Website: lowes
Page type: review-order
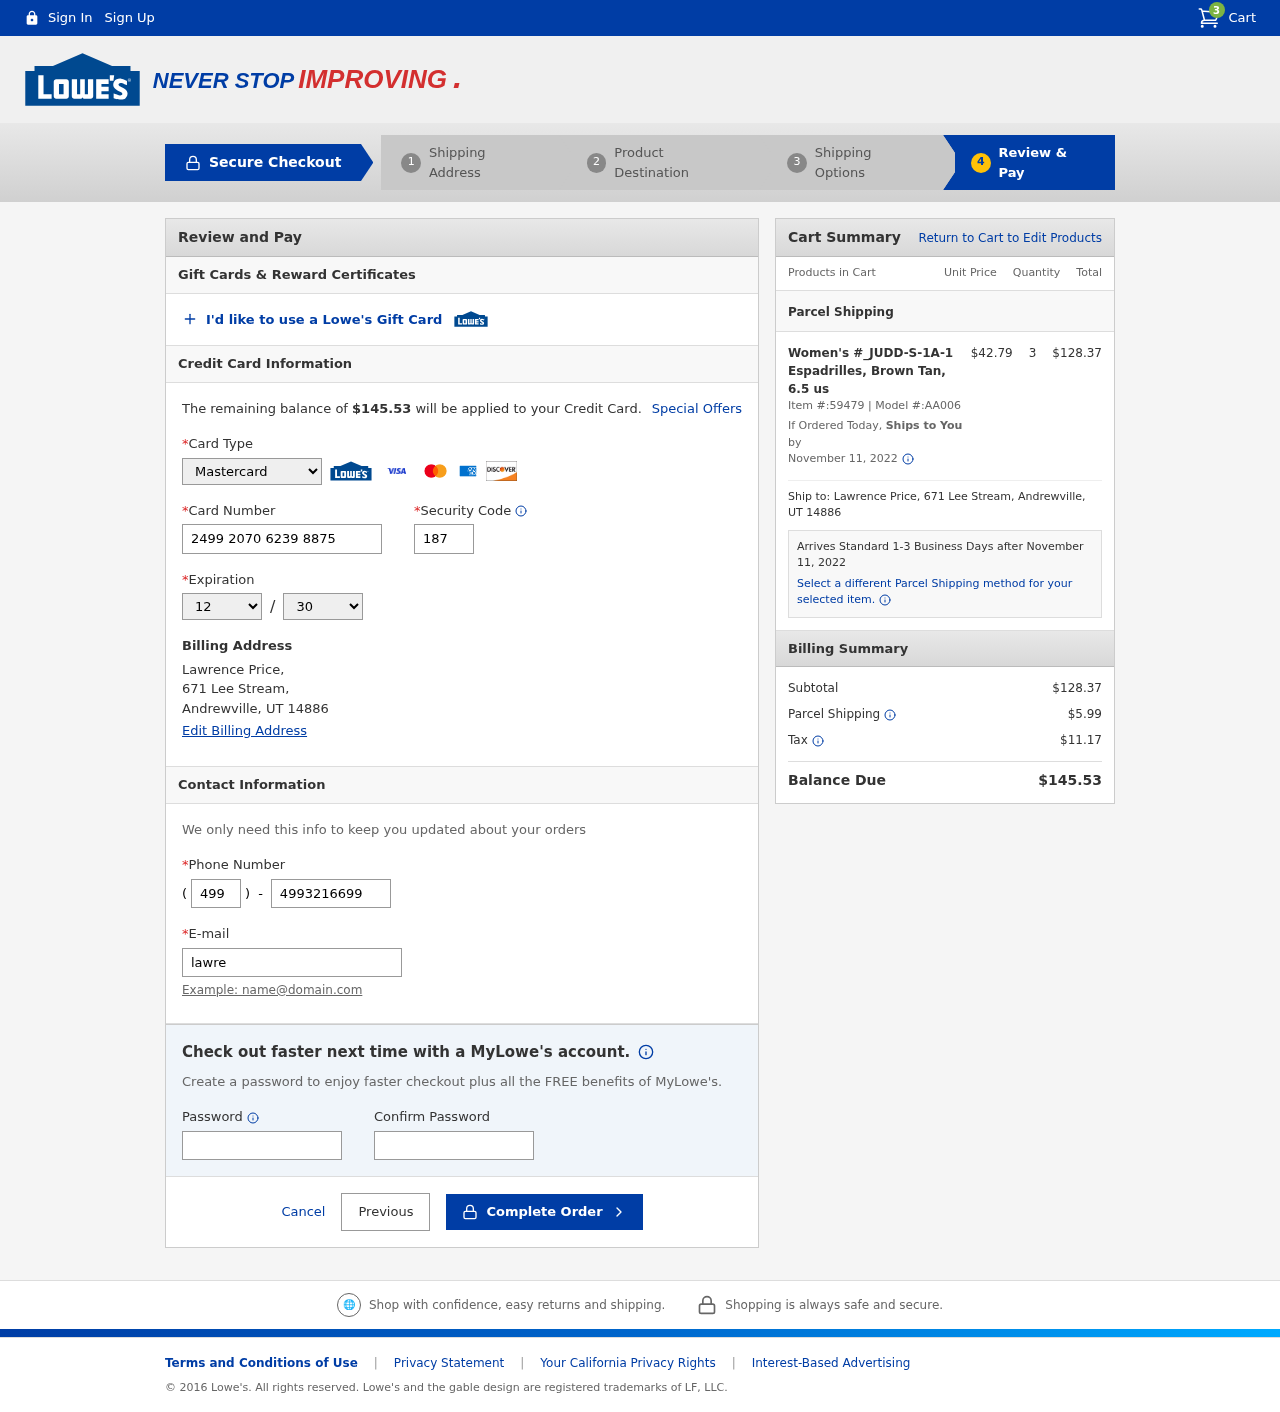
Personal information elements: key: PII_CARD_CVV
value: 187
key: PII_CARD_EXPIRY_MONTH
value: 12
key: PII_CARD_EXPIRY_YEAR
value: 30
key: PII_CARD_NUMBER
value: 2499 2070 6239 8875
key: PII_CARD_TYPE
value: Mastercard
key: PII_CITY
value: Andrewville
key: PII_EMAIL
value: lawrenceprice@hotmail.com
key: PII_FULLNAME
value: Lawrence Price,
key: PII_PHONE
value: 4993216699
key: PII_PHONE_AREA
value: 499
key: PII_POSTCODE
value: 14886
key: PII_STATE_ABBR
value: UT
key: PII_STREET
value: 671 Lee Stream,
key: PII_FULLNAME2
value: Lawrence Price
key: PII_STREET2
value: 671 Lee Stream
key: PII_CITY_STATE_ZIP2
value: Andrewville, UT 14886
Product elements: key: PRODUCT1_NAME
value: Women's #_JUDD-S-1A-1 Espadrilles, Brown Tan, 6.5 us
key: PRODUCT1_PRICE
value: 42.79
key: PRODUCT1_QUANTITY
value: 3
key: PRODUCT1_ITEM_NUMBER
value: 59479
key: PRODUCT1_MODEL_NUMBER
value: AA006
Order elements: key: ORDER_NUM_ITEMS
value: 3
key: ORDER_TOTAL
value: $145.53
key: ORDER_SHIPPING_DATE
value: November 11, 2022
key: ORDER_SUBTOTAL
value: $128.37
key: ORDER_SHIPPING_DATE2
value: November 11, 2022
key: ORDER_SUBTOTAL2
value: $128.37
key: ORDER_SHIPPING_COST
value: $5.99
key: ORDER_TAX
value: $11.17